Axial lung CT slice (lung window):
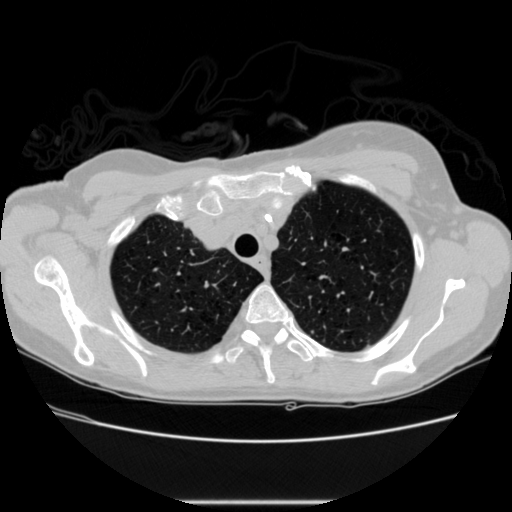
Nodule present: no